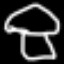
Label: mushroom